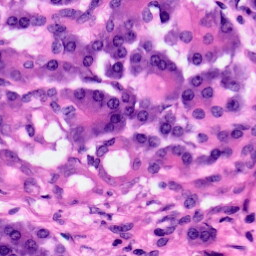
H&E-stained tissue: Pancreatic